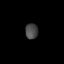
Tissue: skin
Cell type: Epithelial cells
Senescence score: 0.2488
Nuclear area (px): 196
Mean DAPI intensity: 71.209